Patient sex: M
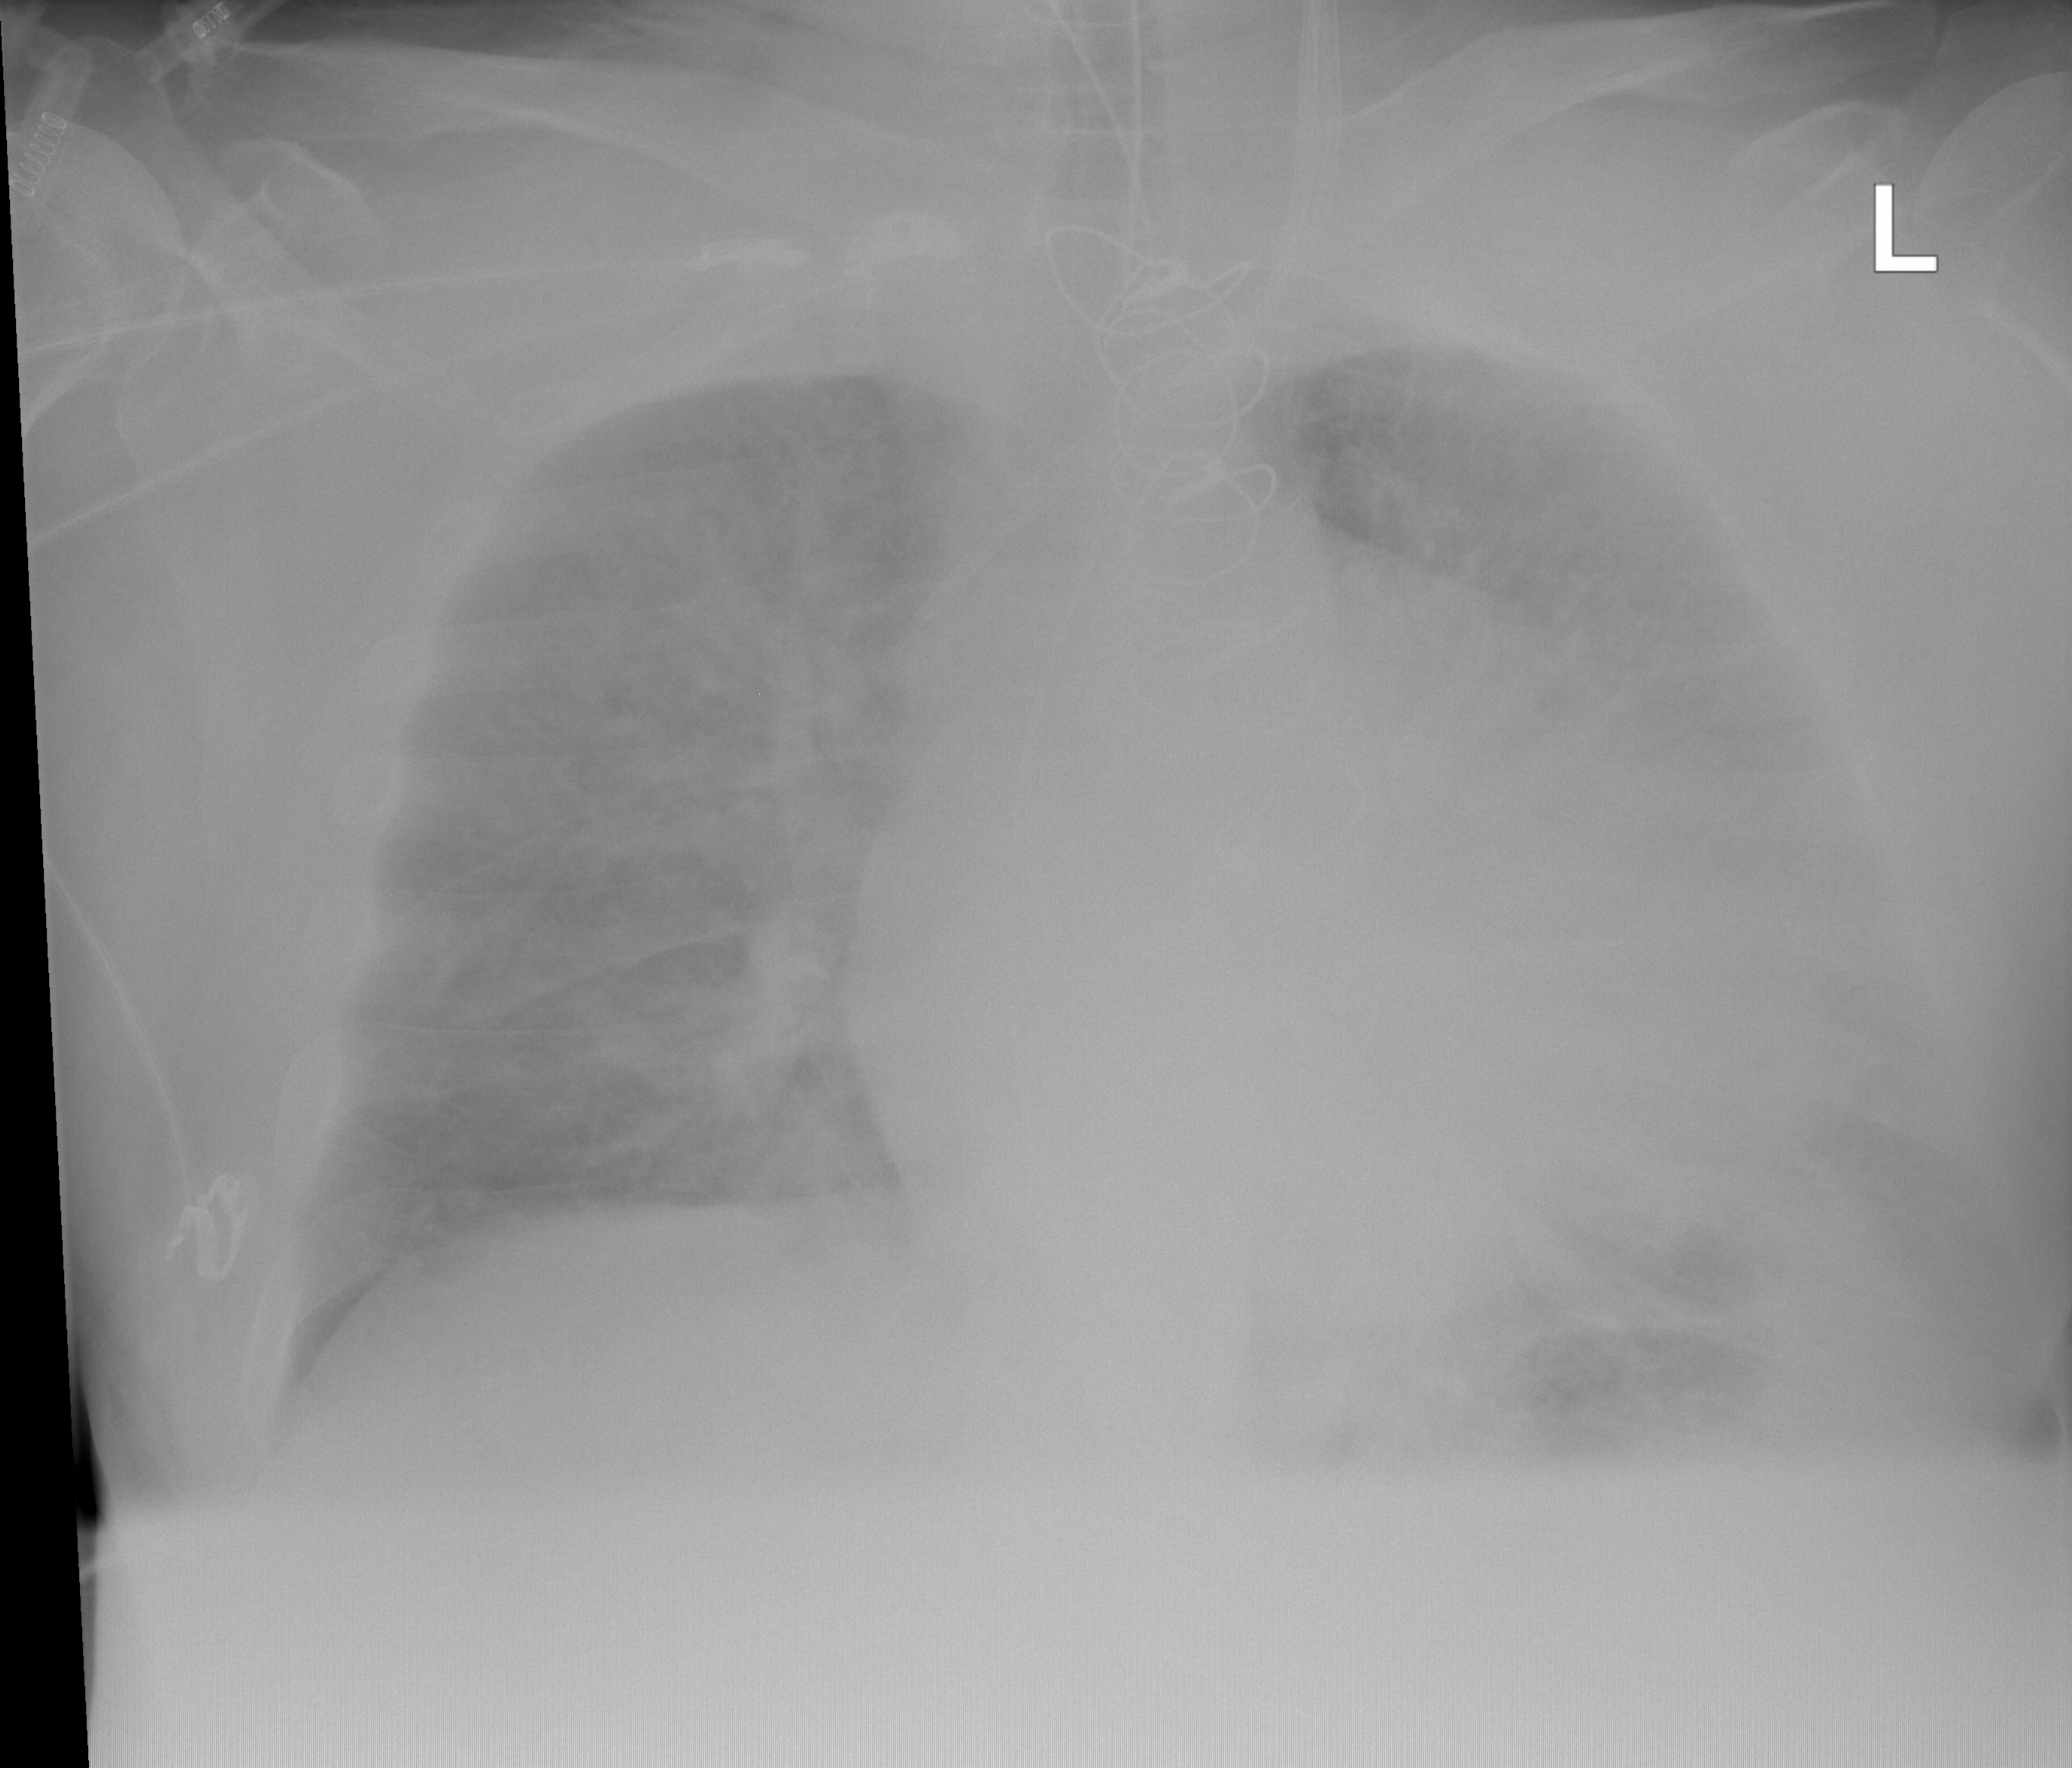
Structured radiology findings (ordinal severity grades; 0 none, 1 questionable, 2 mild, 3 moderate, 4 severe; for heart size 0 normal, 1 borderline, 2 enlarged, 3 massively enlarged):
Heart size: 3
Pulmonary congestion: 3
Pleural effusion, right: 0
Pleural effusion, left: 2
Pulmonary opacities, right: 0
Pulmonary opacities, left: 0
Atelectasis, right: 0
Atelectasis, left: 2